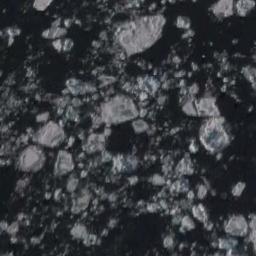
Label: sea_ice